Question: I have a BehaviorSubject and the first .subscribe callback returns an Array with 6 Objects and on a console-output, it shows 'length: 6' but every for-loop only iterates 5 times and even console.log(arr.length) outputs '5'
I do not really know how to reproduce this, but t have following code:
'''
public objects: BehaviorSubject<Object[]> = new BehaviorSubject([]);
// other class
this.objectService.objects.subscribe(_objects => {
if (_objects) {
for (const obj of _objects) {
console.log(obj);
}
console.log(_objects);
console.log(_objects.length);
}
});
'''
Output:

How can this happen? A lot of different services write (objects.next) to this BehaviorSubject, but how can I prevent this from happening?
It only happens the first time 'objects' is .next-ed, from the second .next on this code works perfectly and shows the real length.
I also tested .find and .filter on the array, but it only can filter the 5 last entries and not the first one
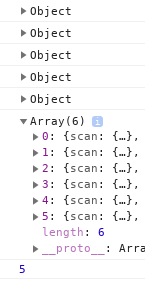
Answer: First: your Behavior subjects should be either protected or private. Otherwise you are opening to vulnerabilities.
With that said. You are creating a behavior subject with initial value of ('[]'). when you subscribe, that value is emitted ('[]'). Then, the first 'next()' emits a new value. Since both overlap, then you get a 6-length array. If I'm not wrong, this shouldn't happen if you use a Subject() instead of a BehaviorSubject, or is merely a mistake of console.log outputting too much.